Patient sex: F
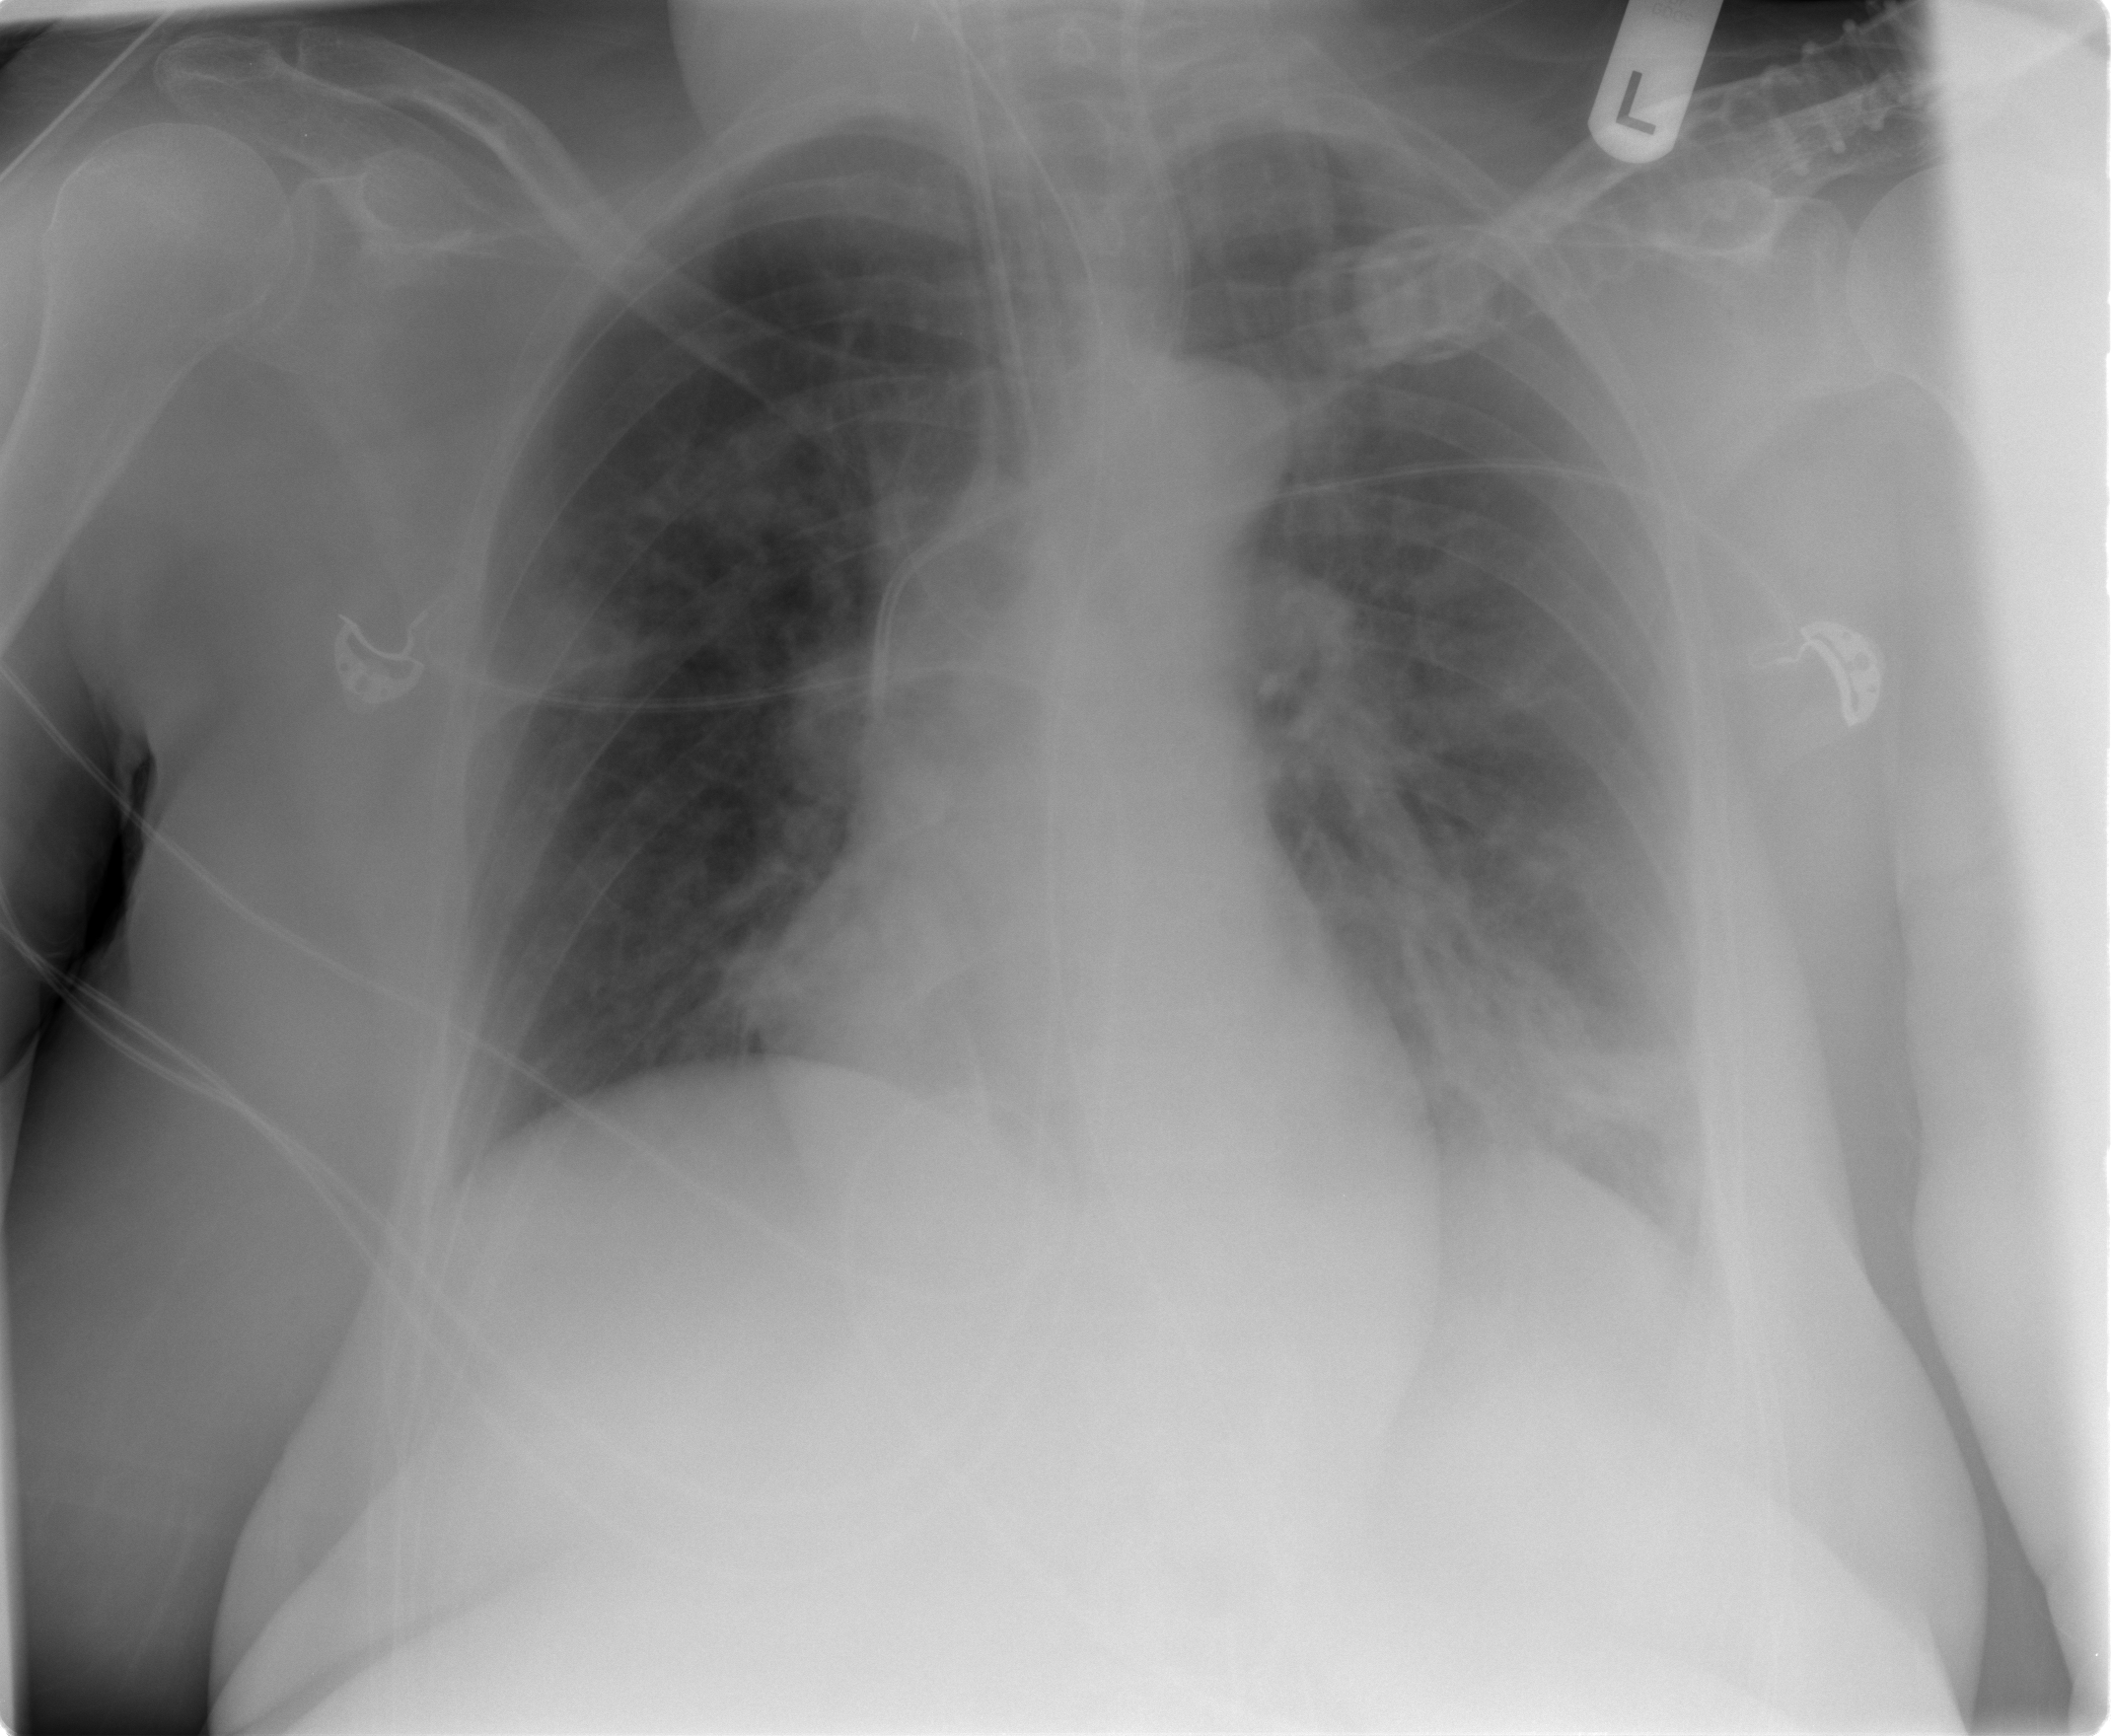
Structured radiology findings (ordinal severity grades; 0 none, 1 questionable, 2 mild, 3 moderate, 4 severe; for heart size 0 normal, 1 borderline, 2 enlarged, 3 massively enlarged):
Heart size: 0
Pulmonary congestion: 0
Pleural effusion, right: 0
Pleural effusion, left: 2
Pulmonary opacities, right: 1
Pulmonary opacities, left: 2
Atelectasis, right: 0
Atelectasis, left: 1